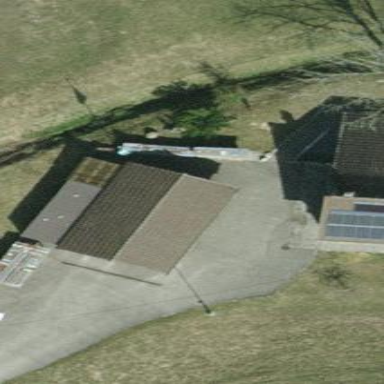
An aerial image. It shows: Garage.